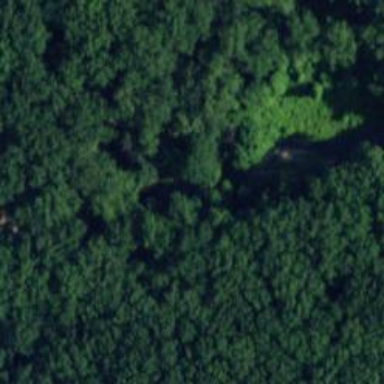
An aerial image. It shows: Path on bridge.